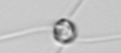
Label: Chaetoceros_similis